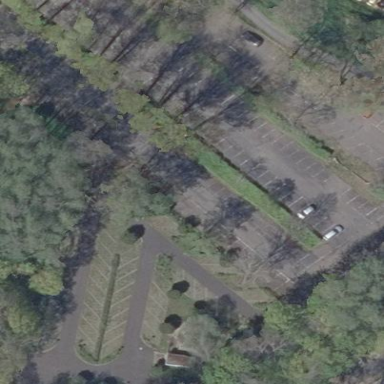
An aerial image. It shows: Parking area with surface.